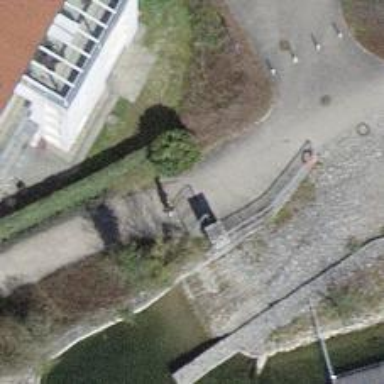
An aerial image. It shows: Gate.